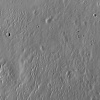
Atmospheric dust classification: not_dusty